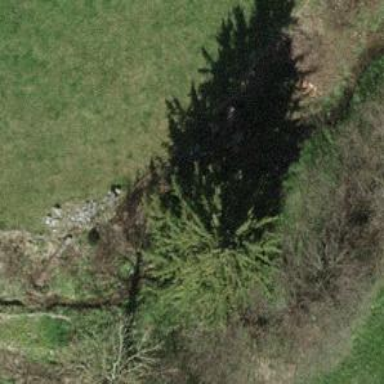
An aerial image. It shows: Evergreen needle-leaved tree.